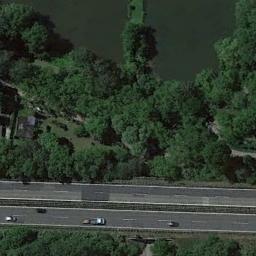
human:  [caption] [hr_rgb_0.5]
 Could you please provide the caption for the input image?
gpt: There are several cars on the highway .

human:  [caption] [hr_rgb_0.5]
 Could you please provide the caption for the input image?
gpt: The freeway is surrounded by a large green forest, There are many cars on the freeway, And there is a turquoise lake beside the freeway .

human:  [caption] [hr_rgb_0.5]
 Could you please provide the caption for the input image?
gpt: The freeway goes through the forest and grass .

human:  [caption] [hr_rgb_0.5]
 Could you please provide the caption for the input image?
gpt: A straight freeway goes through the forest with a clearing and some houses and some lakes beside .

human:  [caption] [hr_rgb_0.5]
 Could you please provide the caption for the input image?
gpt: The freeway beside many green trees and lakes .